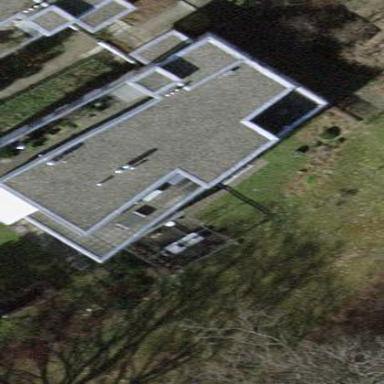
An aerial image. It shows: Close-up view of roof of building.